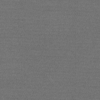
Label: dusty